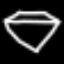
Label: diamond